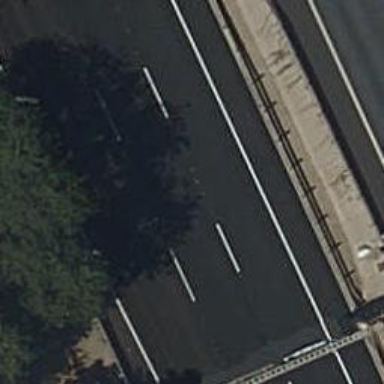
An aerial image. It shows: Asphalt motorway.